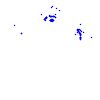
Particle: pion